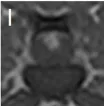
Magnetic resonance images of reported case. Transverse plane are T1-weighted post-contrast images. (E,G,I) The level of L3-4 intervertebral disc (green line).
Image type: radiology (mri)